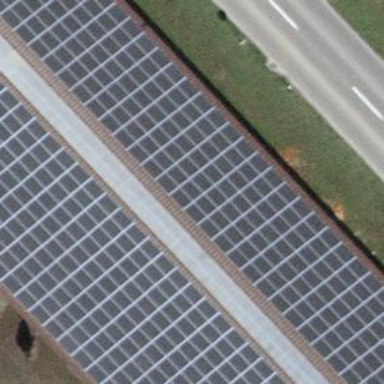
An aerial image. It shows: Solar power generator with photovoltaic panels.